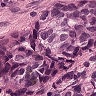
Metastatic tissue present: yes